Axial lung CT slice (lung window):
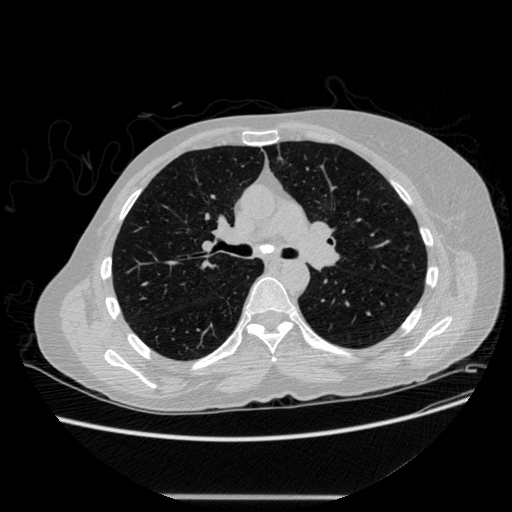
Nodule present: no